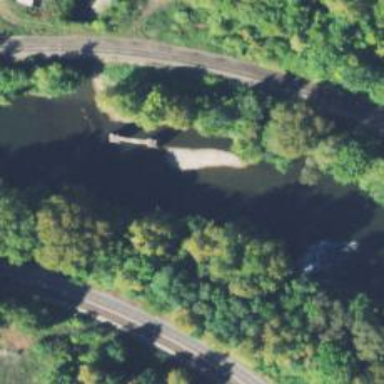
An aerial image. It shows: Bridge supported by piers.